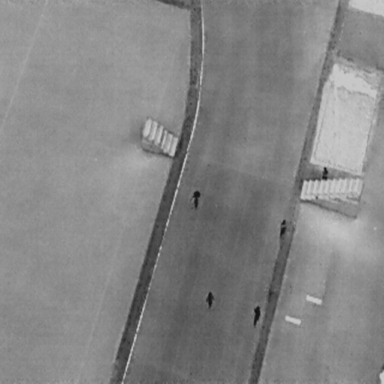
There are five People in the infrared image.